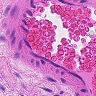
Metastatic tissue present: no